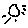
Label: sun